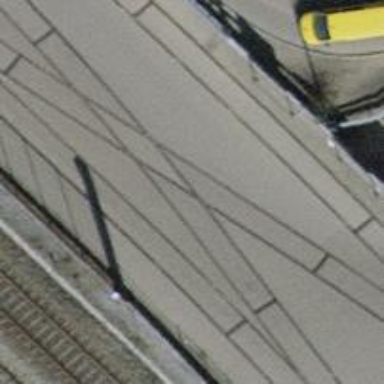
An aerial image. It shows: Railway crossing.